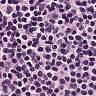
Metastatic tissue present: no